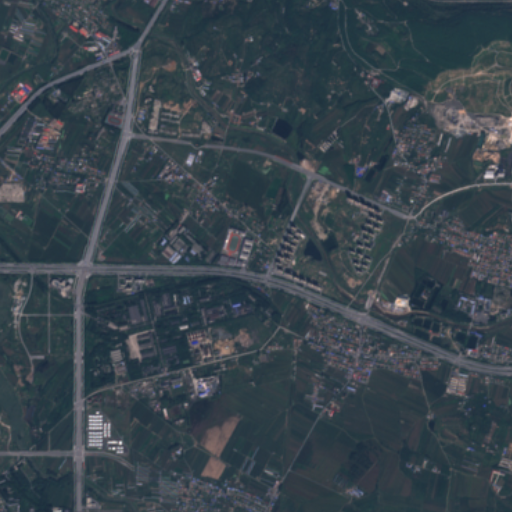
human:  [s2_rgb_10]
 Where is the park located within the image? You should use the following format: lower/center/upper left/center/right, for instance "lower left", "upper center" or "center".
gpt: The park is located in the upper left of the image.
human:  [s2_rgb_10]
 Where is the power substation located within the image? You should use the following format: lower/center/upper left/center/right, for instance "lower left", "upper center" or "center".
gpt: The power substation is located in the lower center of the image.
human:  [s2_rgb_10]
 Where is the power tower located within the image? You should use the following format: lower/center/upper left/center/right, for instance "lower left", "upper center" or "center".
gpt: The power tower is located in the lower of the image.
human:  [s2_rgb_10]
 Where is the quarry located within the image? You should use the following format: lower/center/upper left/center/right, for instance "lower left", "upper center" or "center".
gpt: The quarry is located in the upper right of the image.
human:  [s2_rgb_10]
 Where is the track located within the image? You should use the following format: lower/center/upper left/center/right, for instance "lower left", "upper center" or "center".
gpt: There is no track in the image.